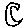
Label: moon